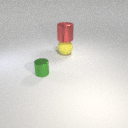
large red metal cylinder above large yellow rubber sphere